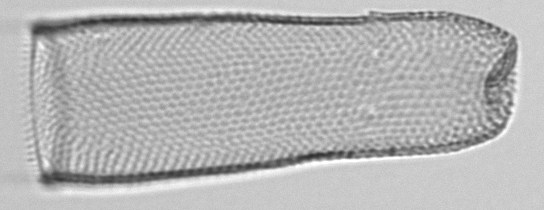
Label: Favella